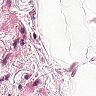
Metastatic tissue present: no